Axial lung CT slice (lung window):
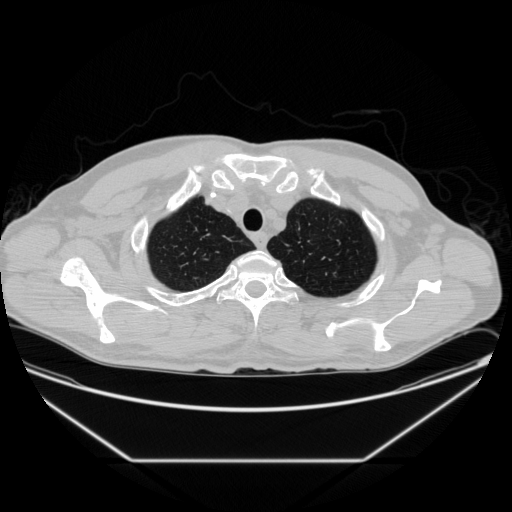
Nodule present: no